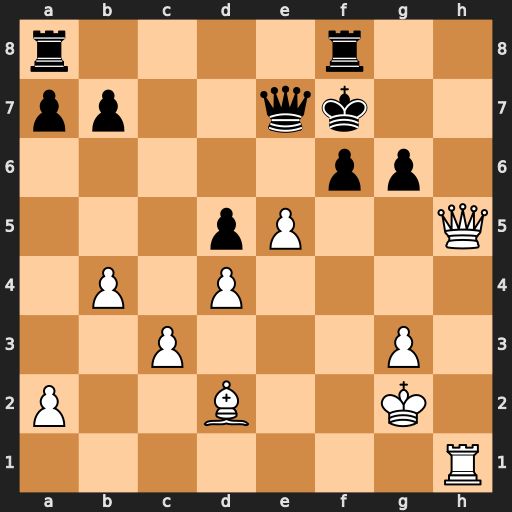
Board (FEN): r4r2/pp2qk2/5pp1/3pP2Q/1P1P4/2P3P1/P2B2K1/7R
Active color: w
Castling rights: -
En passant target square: -
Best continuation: e6+ Qxe6 Qh7+ Ke8 Re1